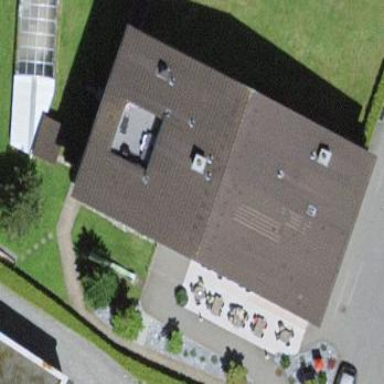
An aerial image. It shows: Retail building with gabled roof oriented across the structure.